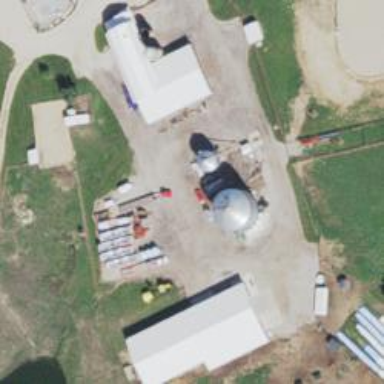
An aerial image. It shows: Silo.